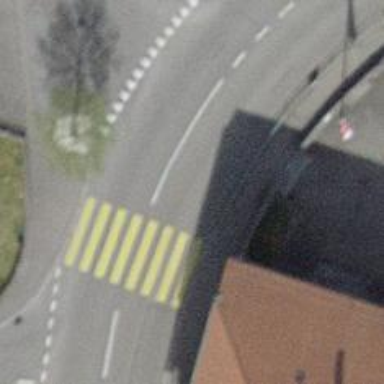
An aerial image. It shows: Marked crossing with zebra sign and island in the middle.